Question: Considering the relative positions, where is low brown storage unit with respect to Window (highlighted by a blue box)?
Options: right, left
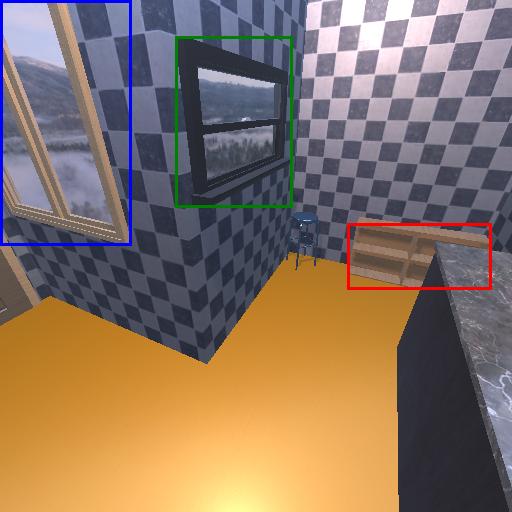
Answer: right